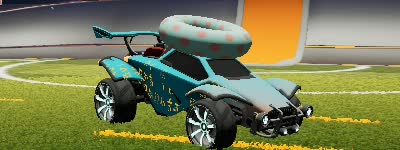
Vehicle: octane